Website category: movie
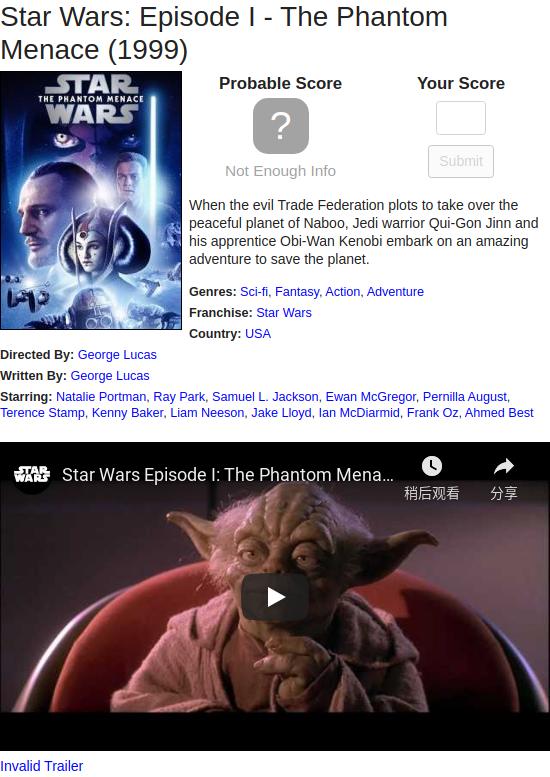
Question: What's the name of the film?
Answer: Star Wars: Episode I - The Phantom Menace

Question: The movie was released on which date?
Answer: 1999

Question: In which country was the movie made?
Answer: USA

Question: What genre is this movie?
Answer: Sci-fi

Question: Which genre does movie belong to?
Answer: Sci-fi

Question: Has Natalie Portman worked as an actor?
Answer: yes

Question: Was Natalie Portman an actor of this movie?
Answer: yes

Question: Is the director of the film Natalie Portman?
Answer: no

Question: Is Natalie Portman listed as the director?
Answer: no

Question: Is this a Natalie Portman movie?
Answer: no

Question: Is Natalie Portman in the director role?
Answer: no

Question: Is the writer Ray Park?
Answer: no

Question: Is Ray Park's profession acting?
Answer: yes

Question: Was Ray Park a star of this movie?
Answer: yes

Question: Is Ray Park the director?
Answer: no

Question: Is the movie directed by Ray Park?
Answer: no

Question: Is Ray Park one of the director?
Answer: no

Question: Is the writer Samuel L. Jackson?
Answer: no

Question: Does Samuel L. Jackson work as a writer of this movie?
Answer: no

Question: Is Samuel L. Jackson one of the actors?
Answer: yes

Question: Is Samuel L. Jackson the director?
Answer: no

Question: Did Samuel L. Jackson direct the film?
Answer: no

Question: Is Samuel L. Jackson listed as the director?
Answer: no

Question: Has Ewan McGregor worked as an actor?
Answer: yes

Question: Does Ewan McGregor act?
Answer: yes

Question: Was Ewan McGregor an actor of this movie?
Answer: yes

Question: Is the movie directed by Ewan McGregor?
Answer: no

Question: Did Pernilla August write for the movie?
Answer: no

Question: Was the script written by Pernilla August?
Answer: no

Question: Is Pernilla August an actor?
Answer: yes

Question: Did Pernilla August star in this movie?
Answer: yes

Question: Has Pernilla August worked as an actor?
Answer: yes

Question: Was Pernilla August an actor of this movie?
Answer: yes

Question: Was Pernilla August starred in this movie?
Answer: yes

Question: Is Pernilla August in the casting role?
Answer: yes

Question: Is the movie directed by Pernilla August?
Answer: no

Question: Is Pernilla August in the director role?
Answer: no

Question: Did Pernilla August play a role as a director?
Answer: no

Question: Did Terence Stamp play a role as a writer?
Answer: no

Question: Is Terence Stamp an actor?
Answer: yes

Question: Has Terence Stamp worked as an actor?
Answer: yes

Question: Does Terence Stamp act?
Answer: yes

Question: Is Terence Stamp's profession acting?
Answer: yes

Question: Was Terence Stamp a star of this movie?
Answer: yes

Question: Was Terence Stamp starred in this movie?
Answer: yes

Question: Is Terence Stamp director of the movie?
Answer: no

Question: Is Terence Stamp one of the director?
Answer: no

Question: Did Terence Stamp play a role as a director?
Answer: no

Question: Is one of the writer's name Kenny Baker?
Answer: no

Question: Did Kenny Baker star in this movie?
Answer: yes

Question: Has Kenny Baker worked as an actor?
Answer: yes

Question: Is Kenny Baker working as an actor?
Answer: yes

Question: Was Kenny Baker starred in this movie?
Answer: yes

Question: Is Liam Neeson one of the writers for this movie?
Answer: no

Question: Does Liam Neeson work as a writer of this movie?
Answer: no

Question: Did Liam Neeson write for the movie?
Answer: no

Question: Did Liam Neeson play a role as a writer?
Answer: no

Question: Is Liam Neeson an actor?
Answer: yes

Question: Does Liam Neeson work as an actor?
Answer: yes

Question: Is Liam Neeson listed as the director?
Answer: no

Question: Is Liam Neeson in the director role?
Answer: no

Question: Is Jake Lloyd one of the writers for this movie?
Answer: no

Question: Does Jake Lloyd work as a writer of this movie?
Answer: no

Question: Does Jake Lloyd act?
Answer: yes